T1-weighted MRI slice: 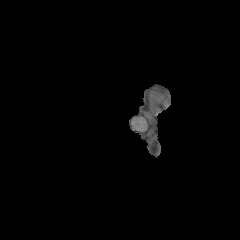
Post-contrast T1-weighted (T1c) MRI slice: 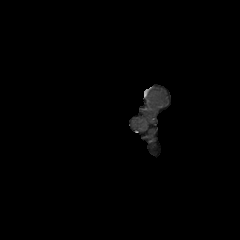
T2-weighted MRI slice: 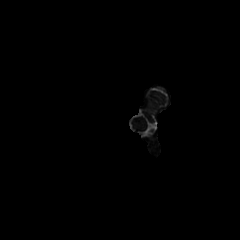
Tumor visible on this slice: no